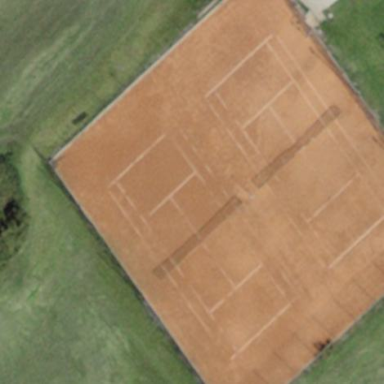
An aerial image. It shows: Sandy tennis court.